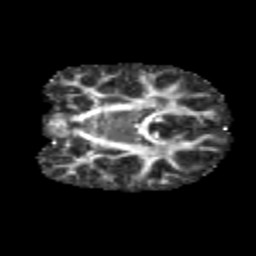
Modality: FA
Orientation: coronal
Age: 10
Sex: female
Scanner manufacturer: siemens
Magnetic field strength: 3 T
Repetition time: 3.8 s
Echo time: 0.07 s